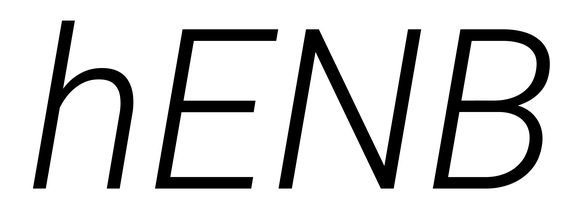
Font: Roboto-Italic_Light_Italic